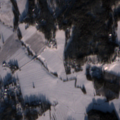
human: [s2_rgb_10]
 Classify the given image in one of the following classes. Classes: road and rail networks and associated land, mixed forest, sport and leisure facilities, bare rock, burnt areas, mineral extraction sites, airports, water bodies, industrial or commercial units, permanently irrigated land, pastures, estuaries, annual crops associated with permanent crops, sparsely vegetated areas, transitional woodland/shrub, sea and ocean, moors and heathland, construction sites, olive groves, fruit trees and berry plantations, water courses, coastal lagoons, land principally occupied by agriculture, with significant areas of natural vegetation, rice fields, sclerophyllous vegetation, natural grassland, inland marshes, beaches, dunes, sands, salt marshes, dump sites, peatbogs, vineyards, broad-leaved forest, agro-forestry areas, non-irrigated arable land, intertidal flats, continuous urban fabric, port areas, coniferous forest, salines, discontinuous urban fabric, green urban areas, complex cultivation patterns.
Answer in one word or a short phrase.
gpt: non-irrigated arable land, land principally occupied by agriculture, with significant areas of natural vegetation, coniferous forest, mixed forest